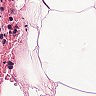
Metastatic tissue present: no